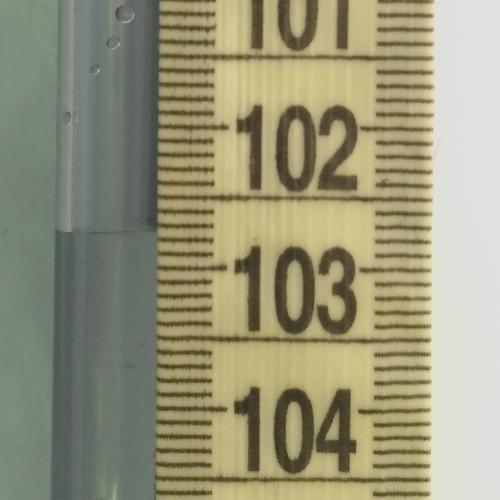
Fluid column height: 102.8 cm